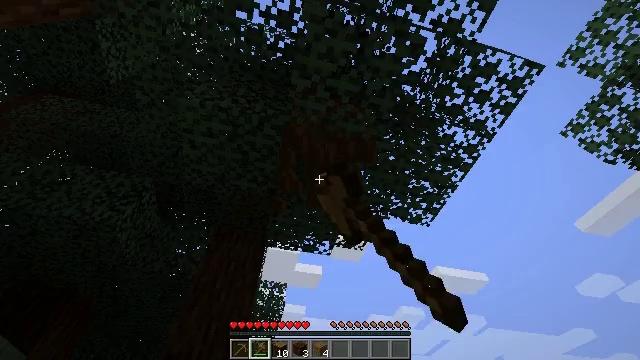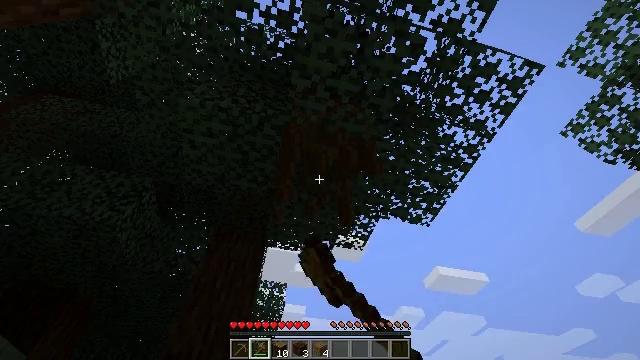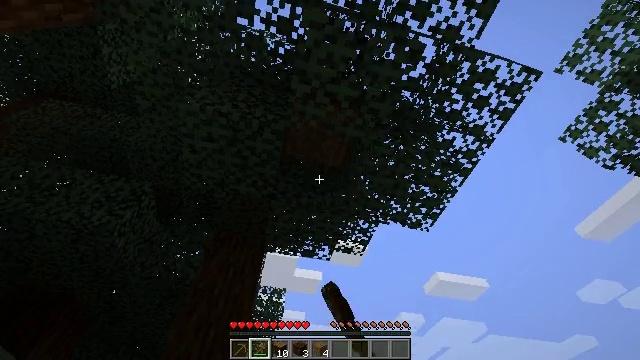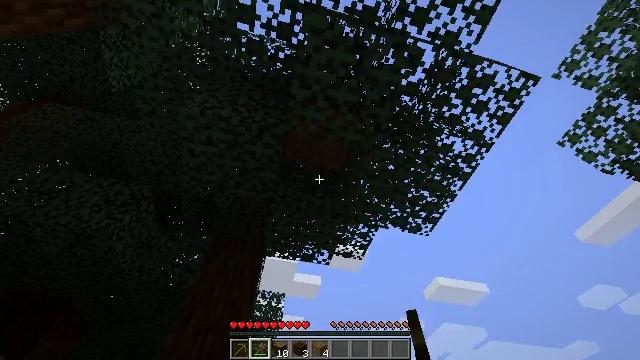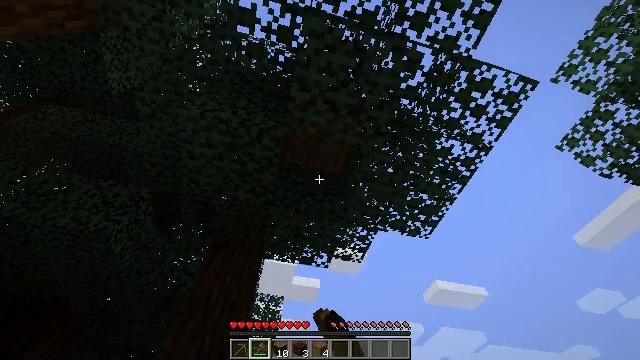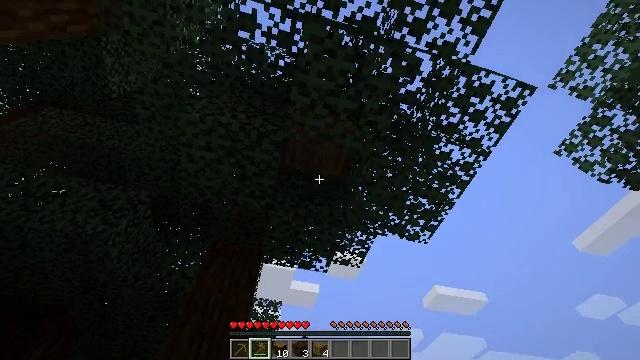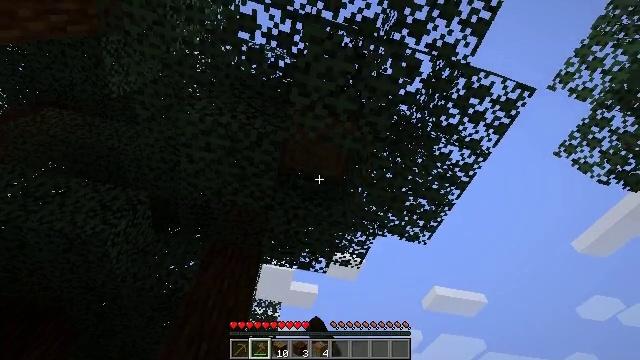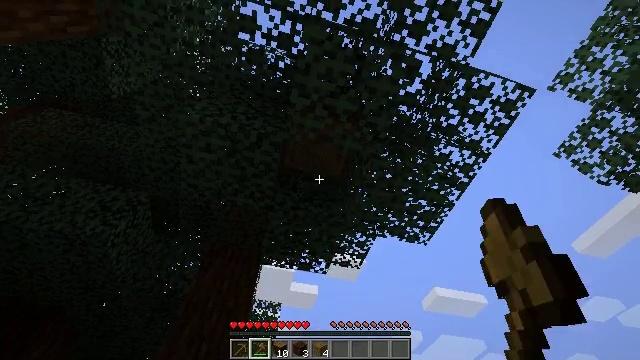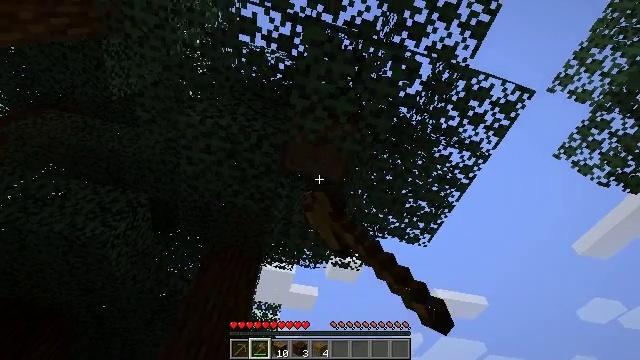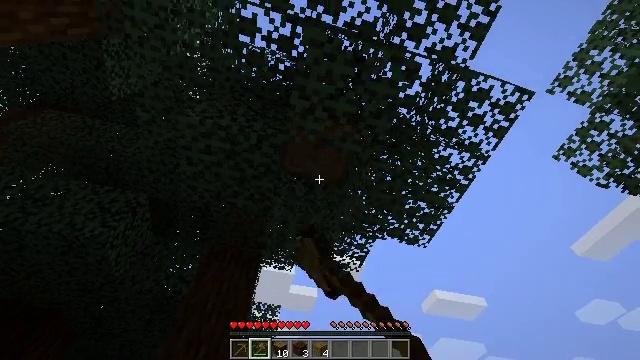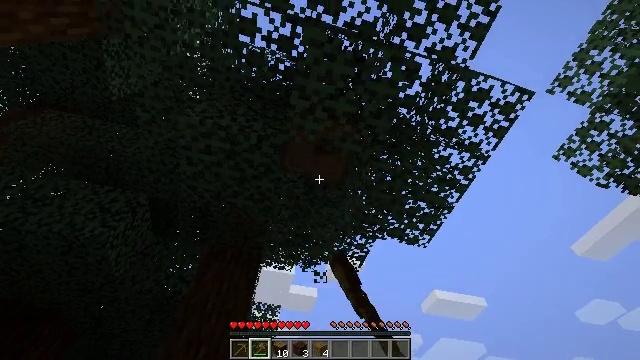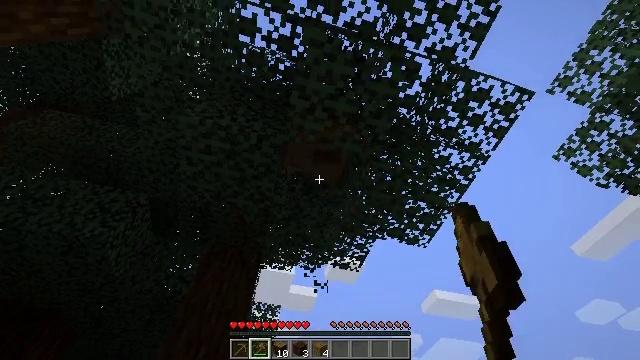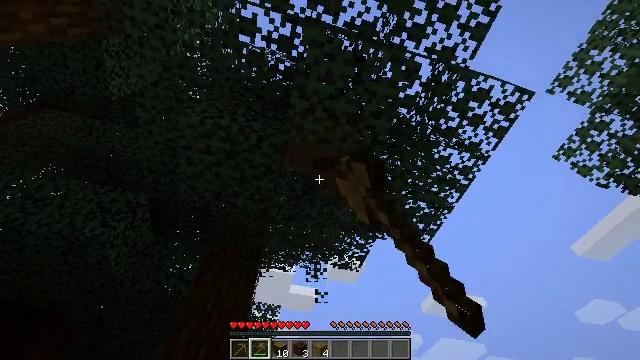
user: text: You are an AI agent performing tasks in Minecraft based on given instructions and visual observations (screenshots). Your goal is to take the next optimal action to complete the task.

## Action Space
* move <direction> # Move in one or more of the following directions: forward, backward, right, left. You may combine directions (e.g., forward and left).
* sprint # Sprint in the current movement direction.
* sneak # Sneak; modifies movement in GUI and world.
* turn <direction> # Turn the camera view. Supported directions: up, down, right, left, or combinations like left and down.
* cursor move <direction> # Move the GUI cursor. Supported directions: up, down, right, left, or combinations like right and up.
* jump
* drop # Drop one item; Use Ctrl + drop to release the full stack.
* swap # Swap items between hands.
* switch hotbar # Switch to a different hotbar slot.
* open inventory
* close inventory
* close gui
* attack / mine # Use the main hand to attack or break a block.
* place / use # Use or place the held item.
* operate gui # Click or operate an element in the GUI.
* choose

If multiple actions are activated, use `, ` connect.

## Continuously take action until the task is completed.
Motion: motion action
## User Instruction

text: Mine spruce leaves from the tree.
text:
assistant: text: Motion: attack / mine
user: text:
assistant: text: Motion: turn up, attack / mine
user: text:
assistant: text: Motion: attack / mine
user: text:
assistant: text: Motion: attack / mine
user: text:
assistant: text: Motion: attack / mine
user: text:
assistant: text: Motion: attack / mine
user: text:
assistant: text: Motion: attack / mine
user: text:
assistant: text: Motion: attack / mine
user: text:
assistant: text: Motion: attack / mine
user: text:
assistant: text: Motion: attack / mine
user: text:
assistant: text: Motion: attack / mine
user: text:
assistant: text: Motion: attack / mine
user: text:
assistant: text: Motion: attack / mine